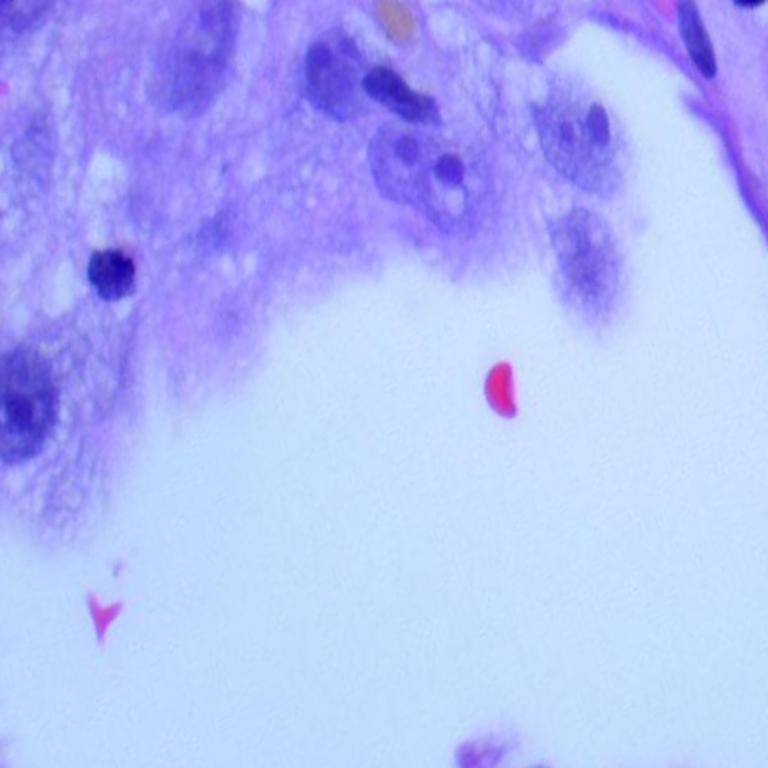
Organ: lung
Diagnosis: adenocarcinomas